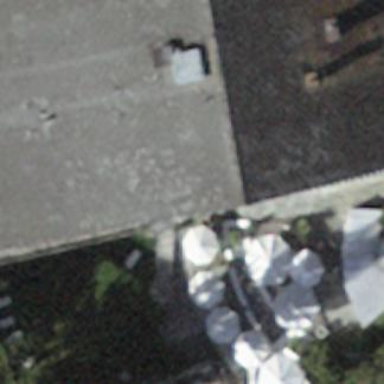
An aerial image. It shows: Hotel with gabled roof.